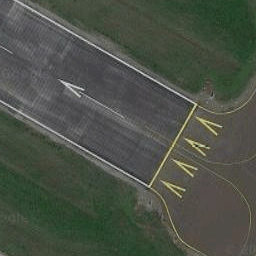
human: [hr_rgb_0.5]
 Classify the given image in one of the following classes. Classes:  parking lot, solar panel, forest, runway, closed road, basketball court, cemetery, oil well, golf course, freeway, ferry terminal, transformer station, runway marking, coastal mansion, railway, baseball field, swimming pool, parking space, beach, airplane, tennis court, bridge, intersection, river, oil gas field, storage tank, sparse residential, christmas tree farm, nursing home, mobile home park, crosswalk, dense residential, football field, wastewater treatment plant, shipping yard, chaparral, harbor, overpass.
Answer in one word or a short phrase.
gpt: runway